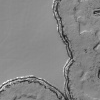
Atmospheric dust classification: not_dusty